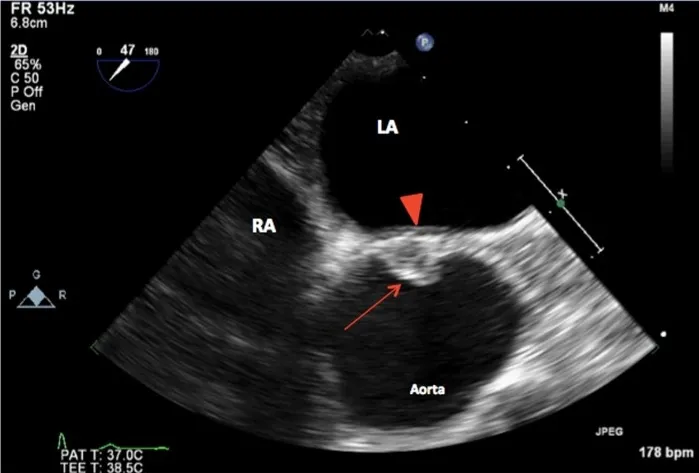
2D TEE midesophageal AV short-axis view showing a unicuspid aortic valve (arrow) with a single posterior commissure in diastole (arrowhead). LA, left atrium; RA, right atrium.
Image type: radiology (ultrasound)